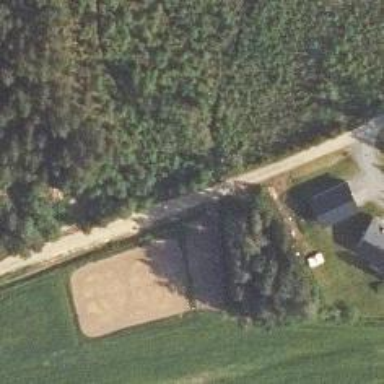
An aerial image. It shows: Well-maintained track road with grade 1 tracktype.